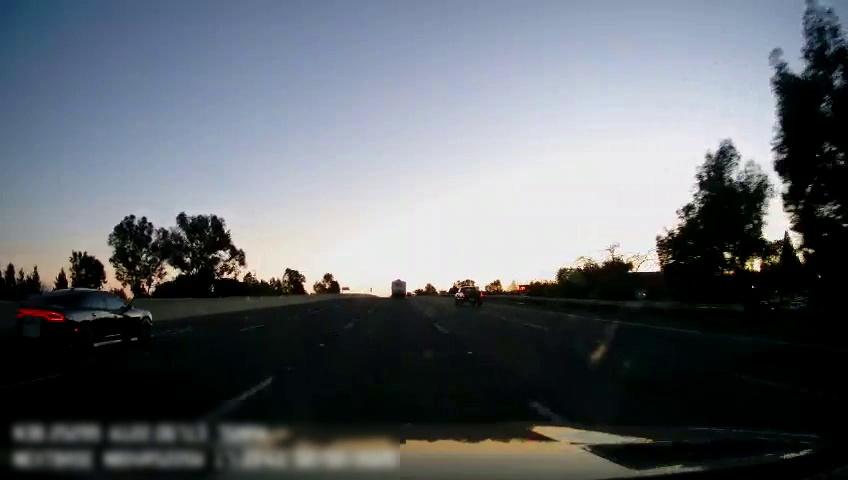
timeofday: Day
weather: Sunny
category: Drivable Space
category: Vehicles | Van
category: Vehicles | Truck
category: Vehicles | Car
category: Lanes | Current Lane
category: Lanes | Alternate Lane
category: Lanes | Alternate Lane
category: Lanes | Current Lane
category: Lanes | Alternate Lane